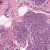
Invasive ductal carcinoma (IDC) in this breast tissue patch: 0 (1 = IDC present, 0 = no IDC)